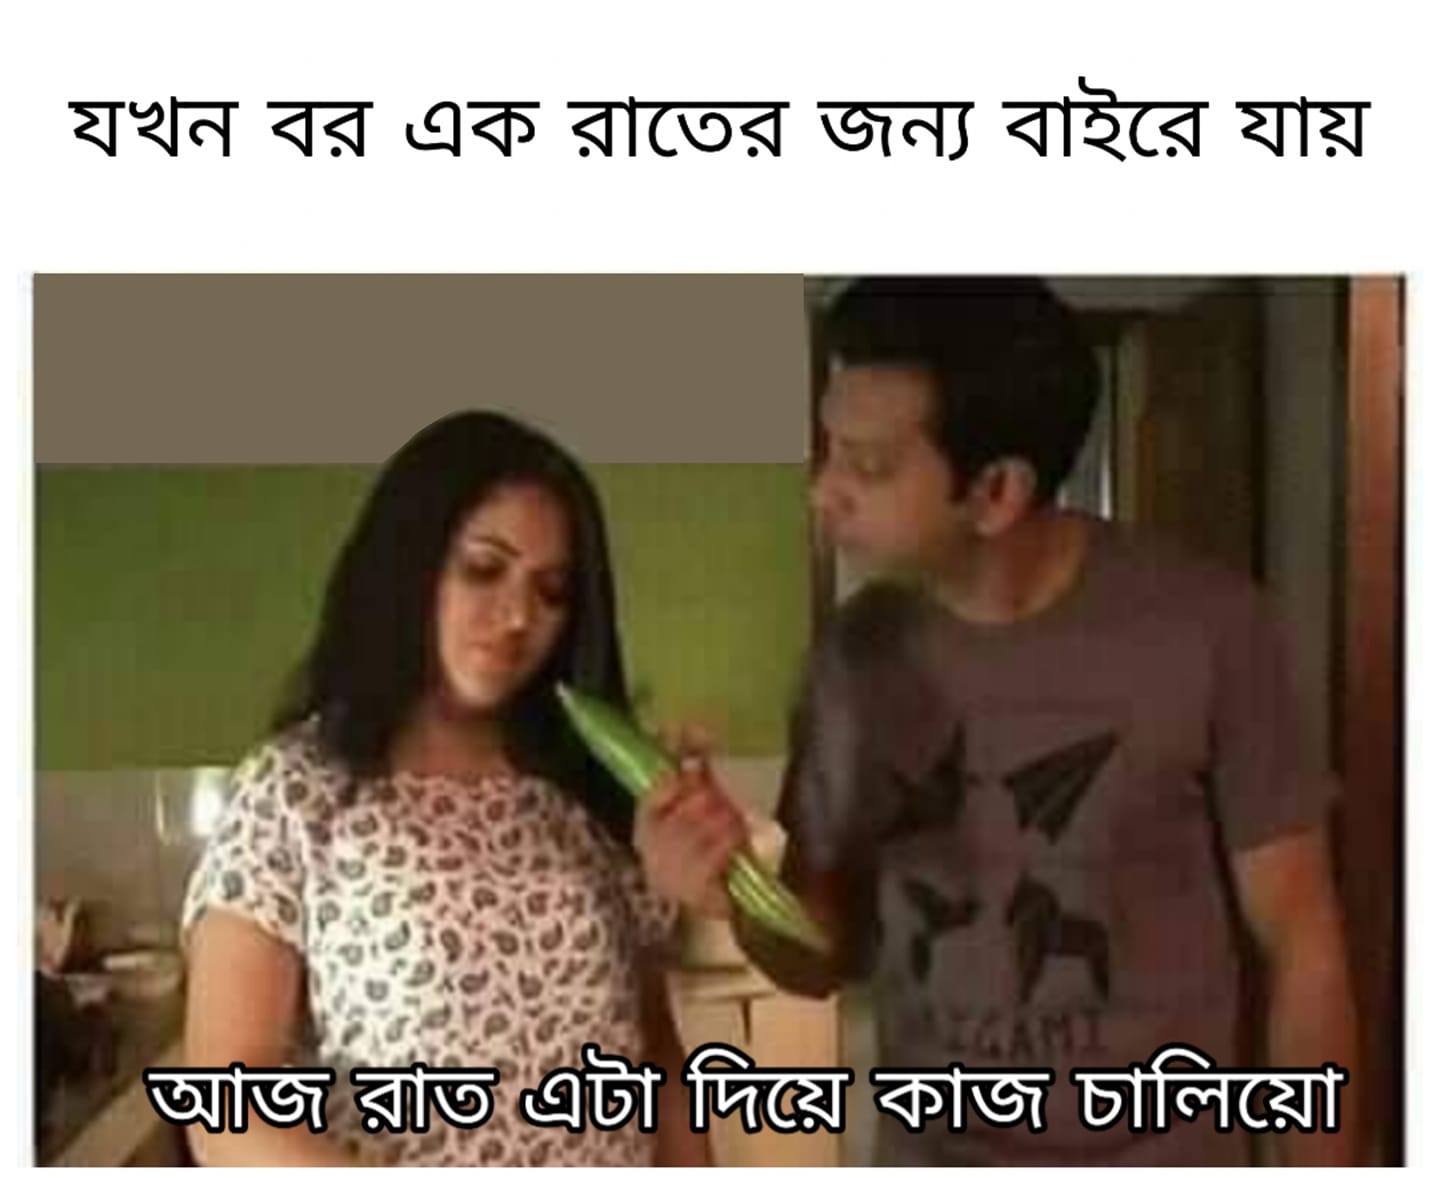
Caption: যখন বর এক রাতের জন্য বাইরে যায়    আজ রাতে এটা দিয়ে কাজ চালিয়ো
Label: hate